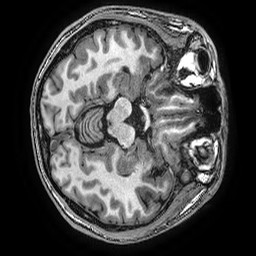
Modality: T1w
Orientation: axial
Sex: male
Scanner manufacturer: ge
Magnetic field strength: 3 T
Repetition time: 0.0077 s
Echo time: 0.003436 s